Question: '''
import { default as swal } from 'sweetalert2';
swal({ title: 'Cargando..!', text: 'Espere por favor', allowOutsideClick: false, allowEscapeKey: false,
allowEnterKey: false, onOpen: () => { swal.showLoading()} });
'''
The image shows a loader and the checkbox that i don't want

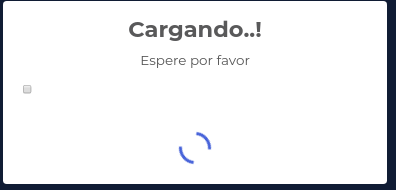
Answer: You have 2 options.
(1) See if sweetalert2 provides an option to hide the checkbox.
(2) Use CSS to hide the checkbox
Since components should not manipulate the CSS of their children you should either put your CSS in the global stylesheet - styles.css - OR within the components stylesheet target the checkbox using '::ng-deep' (deprecated)
example:
styles.css
'''
.annoying-checkbox {
display: none;
}
'''
OR your.component.css
'''
::ng-deep .annoying-checkbox {
display: none;
}
'''